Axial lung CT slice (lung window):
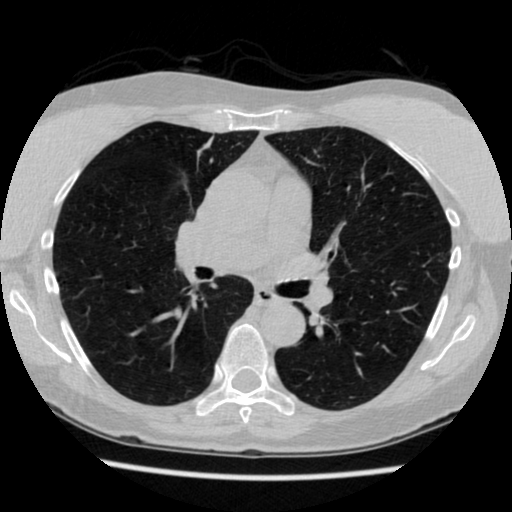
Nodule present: no